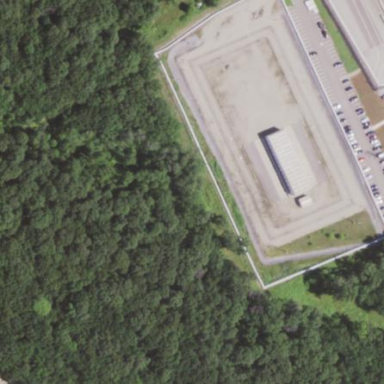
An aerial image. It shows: Fence is in the image.